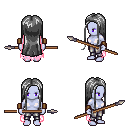
a pixel art fantasy rpg character, female body template, dark elf, purple skin, pink tattered cape, metal pants, gray extra-long hairstyle, leather bracers, spear, four views (front, back, left, right), 2x2 character sprite sheet, small pixel art, hard edges, no anti-aliasing